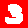
Digit: 3